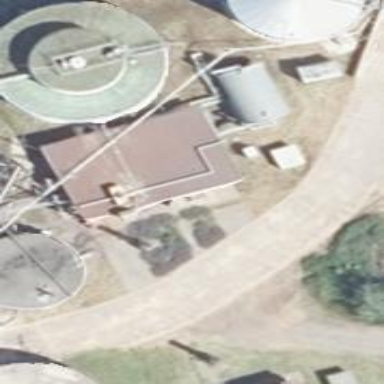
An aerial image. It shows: Service building.